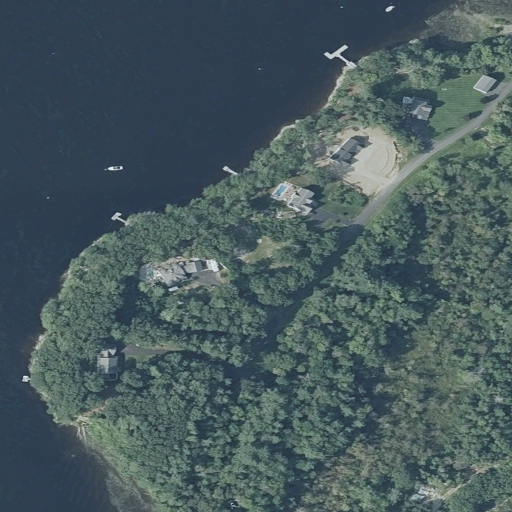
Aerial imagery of cape in Maine named Stearns Point containing open water, woody wetlands, mixed forest, deciduous forest, open development, evergreen forest, medium intensity development, low intensity development, grassland, herbaceous wetlands, shrub, and high intensity development